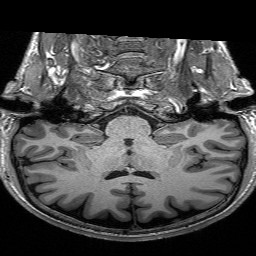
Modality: T1w
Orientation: sagittal
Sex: male